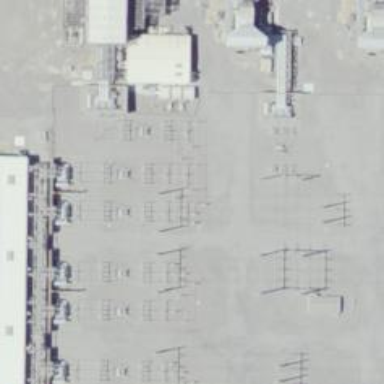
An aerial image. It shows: Switch for power supply.